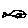
Label: fish